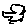
Label: bird